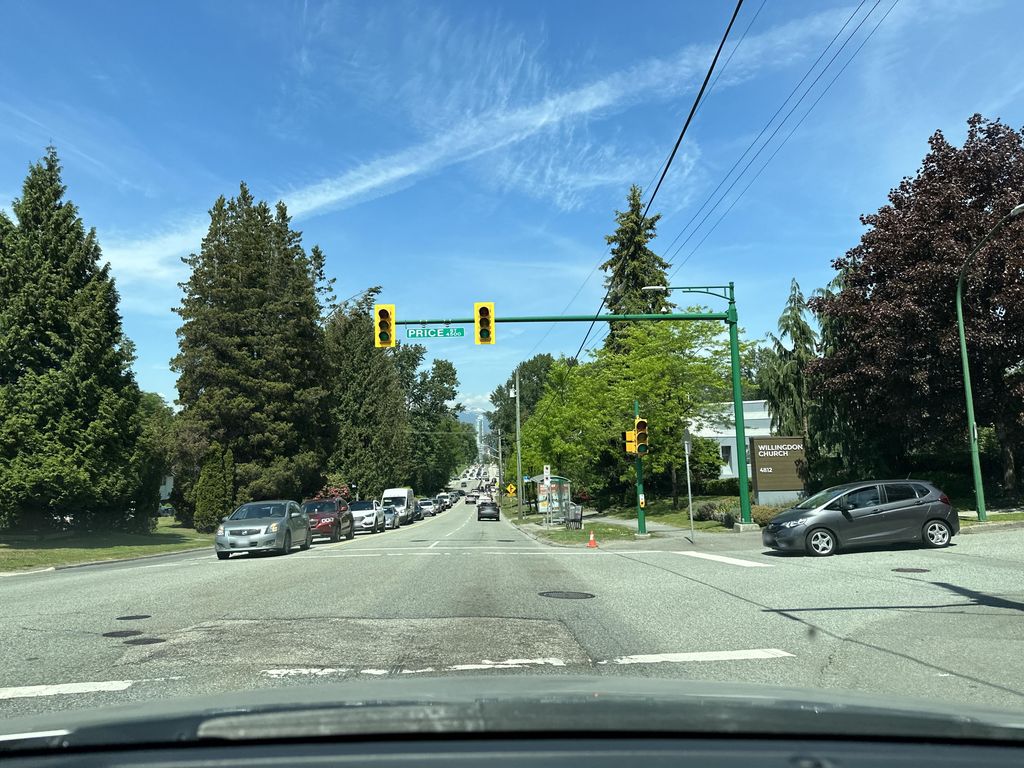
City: vancouver